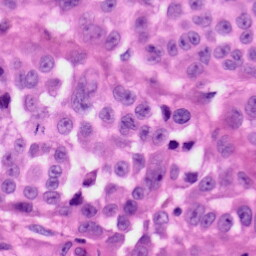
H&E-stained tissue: Skin